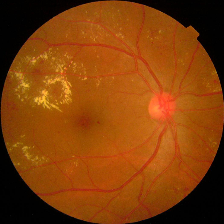
Diabetic retinopathy grade: No DR